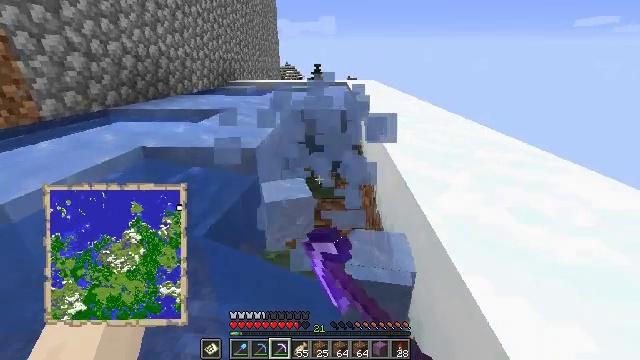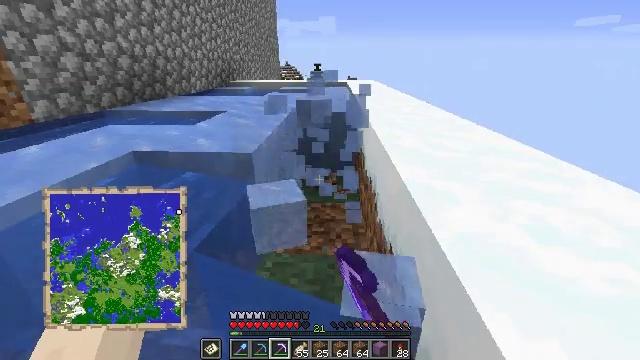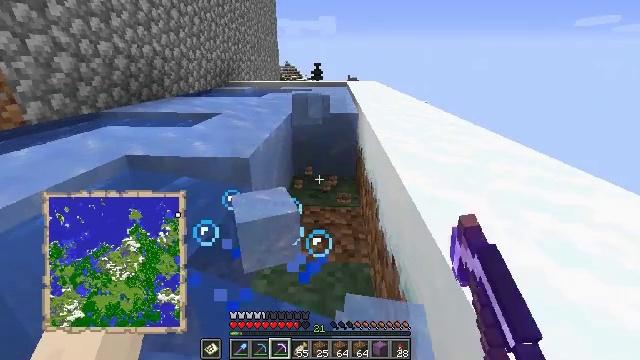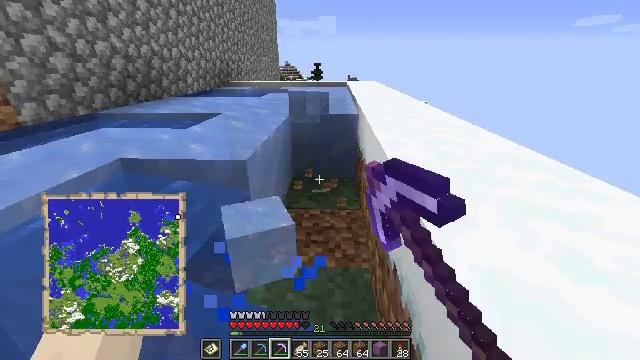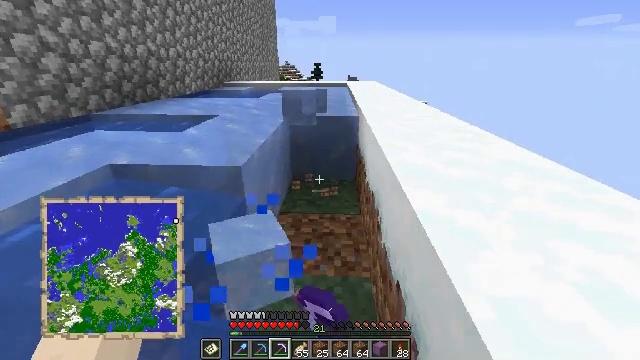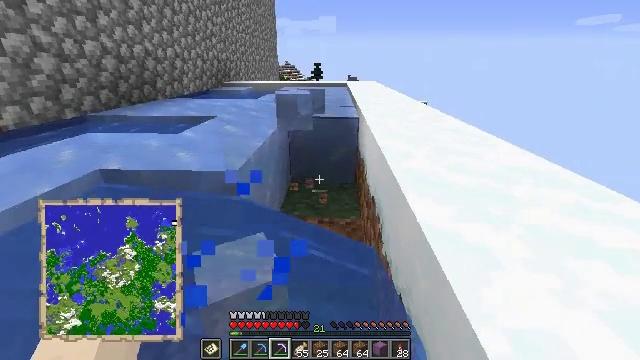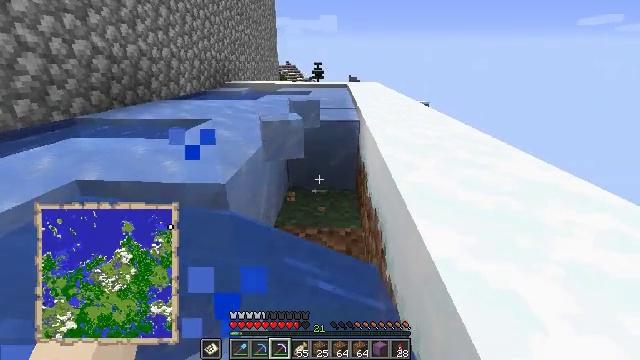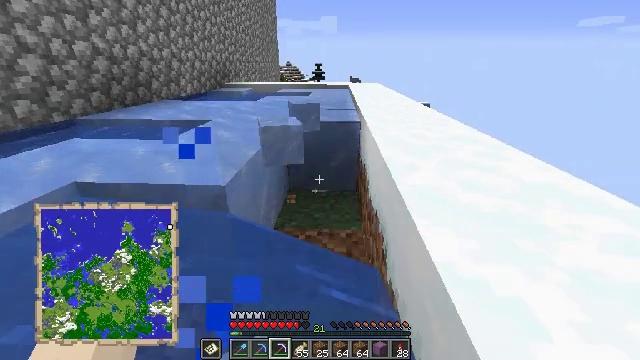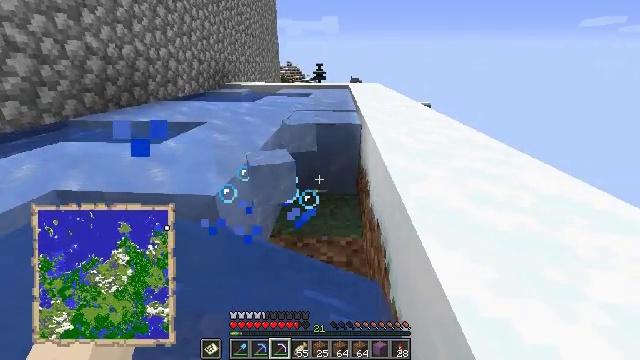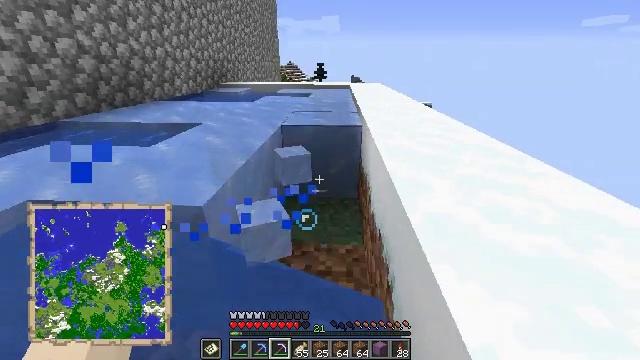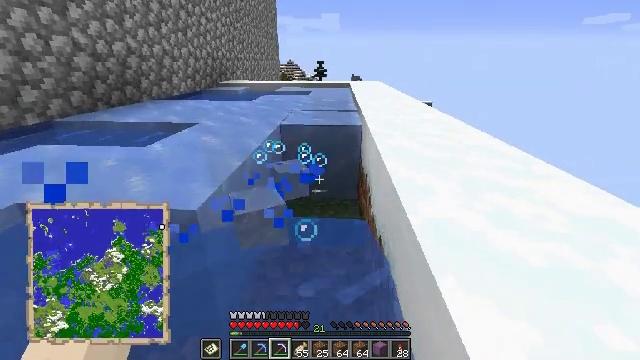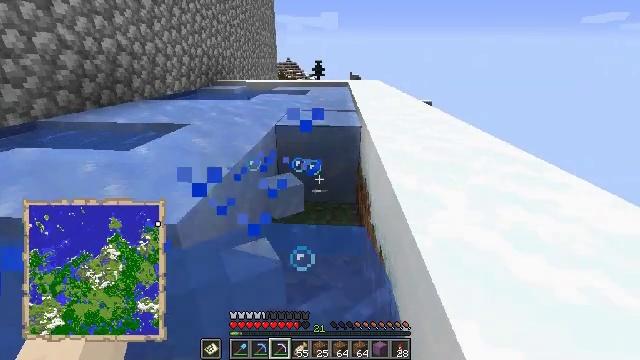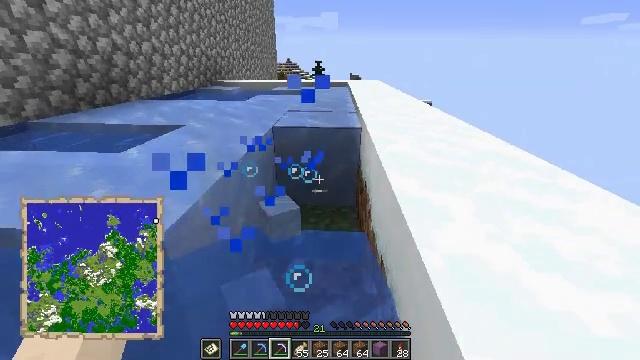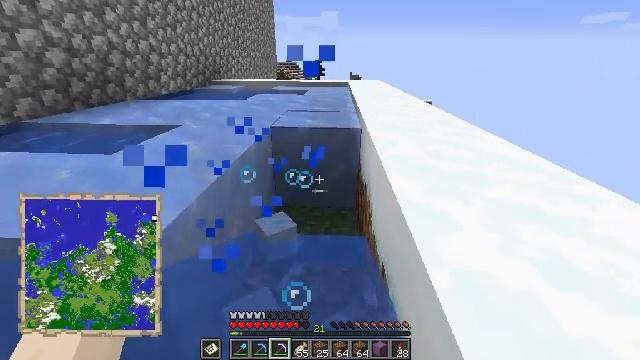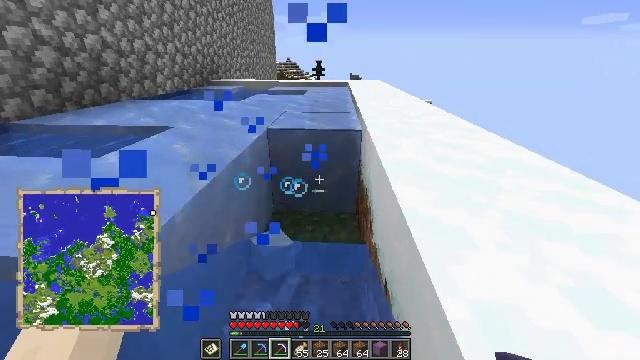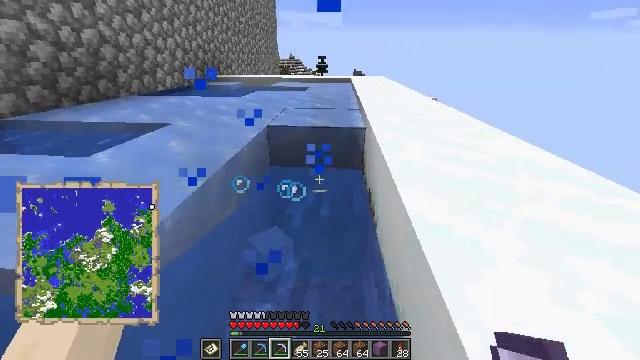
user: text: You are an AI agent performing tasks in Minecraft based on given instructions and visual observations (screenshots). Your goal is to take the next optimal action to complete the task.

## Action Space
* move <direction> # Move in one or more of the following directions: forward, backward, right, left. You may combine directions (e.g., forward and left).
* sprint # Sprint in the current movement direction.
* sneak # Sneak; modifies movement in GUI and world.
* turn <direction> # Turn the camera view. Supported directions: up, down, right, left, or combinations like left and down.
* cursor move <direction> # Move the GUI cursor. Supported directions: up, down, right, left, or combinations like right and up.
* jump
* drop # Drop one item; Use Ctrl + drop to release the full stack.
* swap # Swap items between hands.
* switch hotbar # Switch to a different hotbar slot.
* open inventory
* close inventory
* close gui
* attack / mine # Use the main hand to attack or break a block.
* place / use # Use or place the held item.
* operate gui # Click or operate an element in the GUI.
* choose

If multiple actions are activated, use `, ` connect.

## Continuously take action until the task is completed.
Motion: motion action
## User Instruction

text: Harvest the ice from frozen areas.
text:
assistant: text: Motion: move forward, attack / mine
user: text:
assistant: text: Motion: move forward, attack / mine
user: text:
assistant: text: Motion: move forward
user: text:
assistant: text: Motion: move forward
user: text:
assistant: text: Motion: move forward
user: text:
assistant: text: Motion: move forward
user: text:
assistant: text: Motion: move forward
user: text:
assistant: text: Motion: move forward
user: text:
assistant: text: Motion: move forward
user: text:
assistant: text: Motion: move forward
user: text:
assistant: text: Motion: move forward
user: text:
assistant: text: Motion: move forward
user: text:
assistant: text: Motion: move forward
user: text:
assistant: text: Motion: move forward
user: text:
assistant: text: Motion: move forward
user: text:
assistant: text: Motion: move forward, turn left
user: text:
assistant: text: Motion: move forward
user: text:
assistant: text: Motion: move forward
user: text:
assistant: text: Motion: move forward
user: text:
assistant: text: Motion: move forward, turn right
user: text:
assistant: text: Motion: move forward, turn right
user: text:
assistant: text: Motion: move forward, turn right
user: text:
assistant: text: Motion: move forward, turn right
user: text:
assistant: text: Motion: move forward, turn right
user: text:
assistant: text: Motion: move forward, turn right, jump
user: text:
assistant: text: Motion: move forward, turn right, jump
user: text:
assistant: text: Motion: move forward, turn right, jump
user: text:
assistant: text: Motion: move forward, turn right, jump
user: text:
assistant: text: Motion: move forward, turn right, jump
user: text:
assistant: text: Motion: move forward, jump